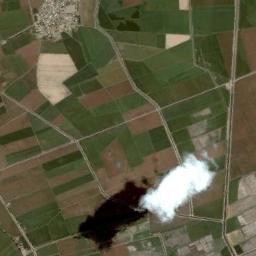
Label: cloud